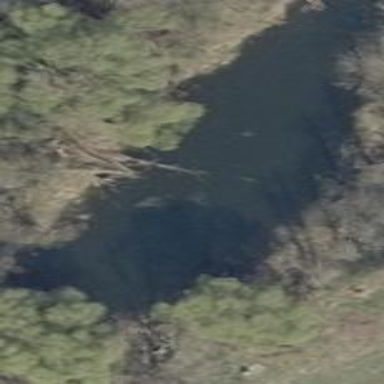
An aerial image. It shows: Pond surrounded by natural water.